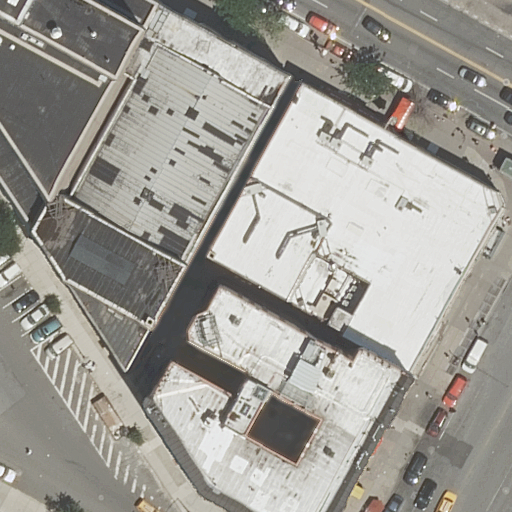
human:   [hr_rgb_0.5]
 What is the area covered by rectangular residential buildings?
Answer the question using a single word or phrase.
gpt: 572m2

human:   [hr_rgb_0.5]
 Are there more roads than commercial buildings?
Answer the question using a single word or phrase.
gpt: yes

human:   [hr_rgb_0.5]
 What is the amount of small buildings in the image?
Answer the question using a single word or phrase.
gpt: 0

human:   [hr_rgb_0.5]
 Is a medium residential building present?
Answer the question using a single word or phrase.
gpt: no

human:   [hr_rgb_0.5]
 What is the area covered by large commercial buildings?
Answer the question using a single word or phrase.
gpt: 0m2

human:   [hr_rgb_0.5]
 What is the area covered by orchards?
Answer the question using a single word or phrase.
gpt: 0m2

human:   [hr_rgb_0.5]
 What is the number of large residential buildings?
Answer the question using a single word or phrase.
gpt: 4

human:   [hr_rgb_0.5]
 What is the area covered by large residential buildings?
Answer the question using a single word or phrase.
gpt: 5370m2

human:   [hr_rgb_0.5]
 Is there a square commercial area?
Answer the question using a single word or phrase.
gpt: no

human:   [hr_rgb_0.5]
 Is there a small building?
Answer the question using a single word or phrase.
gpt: no

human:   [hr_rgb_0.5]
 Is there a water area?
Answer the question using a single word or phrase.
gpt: no

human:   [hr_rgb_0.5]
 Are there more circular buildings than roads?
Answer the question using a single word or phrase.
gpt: no

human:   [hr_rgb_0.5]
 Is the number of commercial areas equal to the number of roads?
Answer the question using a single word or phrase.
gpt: no

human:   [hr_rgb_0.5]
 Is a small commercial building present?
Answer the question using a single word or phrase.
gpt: no

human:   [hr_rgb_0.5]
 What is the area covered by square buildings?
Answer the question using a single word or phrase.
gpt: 0m2

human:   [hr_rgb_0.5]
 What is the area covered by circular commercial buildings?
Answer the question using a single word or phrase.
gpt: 0m2

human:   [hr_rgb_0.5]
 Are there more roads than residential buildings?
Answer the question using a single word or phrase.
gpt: no

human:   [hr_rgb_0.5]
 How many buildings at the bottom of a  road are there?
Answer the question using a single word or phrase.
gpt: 2

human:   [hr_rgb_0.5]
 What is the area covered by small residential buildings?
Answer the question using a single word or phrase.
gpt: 0m2

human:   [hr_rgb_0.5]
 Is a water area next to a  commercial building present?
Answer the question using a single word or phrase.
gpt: no

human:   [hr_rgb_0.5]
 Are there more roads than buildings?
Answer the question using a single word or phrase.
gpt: no

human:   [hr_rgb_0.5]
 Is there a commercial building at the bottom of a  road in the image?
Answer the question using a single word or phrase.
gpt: no

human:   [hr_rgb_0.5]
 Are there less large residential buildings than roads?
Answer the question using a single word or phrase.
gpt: no

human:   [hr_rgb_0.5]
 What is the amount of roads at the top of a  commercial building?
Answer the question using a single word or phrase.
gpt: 0

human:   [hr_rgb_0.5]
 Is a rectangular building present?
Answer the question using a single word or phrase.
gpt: yes

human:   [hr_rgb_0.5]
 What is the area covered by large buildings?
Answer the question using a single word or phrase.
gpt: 5370m2

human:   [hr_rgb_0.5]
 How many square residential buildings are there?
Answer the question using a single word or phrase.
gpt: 0

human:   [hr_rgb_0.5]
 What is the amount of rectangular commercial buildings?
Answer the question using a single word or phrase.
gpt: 0

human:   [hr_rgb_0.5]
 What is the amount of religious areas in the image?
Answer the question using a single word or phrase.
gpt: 0

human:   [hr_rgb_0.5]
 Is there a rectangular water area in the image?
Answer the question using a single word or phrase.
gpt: no

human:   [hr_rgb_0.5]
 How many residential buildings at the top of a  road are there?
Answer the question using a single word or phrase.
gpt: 3

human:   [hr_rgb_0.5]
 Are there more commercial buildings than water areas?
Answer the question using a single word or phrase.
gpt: no

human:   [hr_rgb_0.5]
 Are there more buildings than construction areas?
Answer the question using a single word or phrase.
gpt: yes

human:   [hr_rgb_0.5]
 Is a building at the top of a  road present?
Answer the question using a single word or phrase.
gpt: yes

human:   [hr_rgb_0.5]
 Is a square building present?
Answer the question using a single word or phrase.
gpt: no

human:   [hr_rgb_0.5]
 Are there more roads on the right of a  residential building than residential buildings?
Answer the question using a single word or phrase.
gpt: no